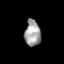
Tissue: prostate
Cell type: Myeloid cells
Senescence score: 0.6915
Nuclear area (px): 408
Mean DAPI intensity: 159.924